Interaction volume radius: 10 \u00c5
Interaction volume height: 35 \u00c5
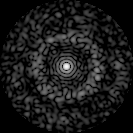
Disorder parameter: 0.8308